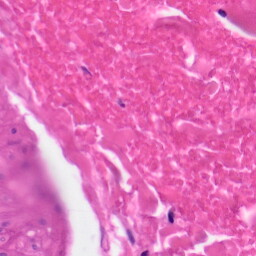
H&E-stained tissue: Skin